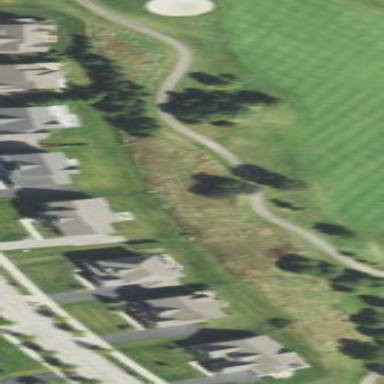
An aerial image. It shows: Rough area on grassy golf course.